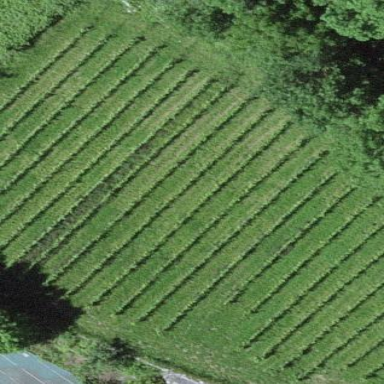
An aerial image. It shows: Vineyard where grapes are grown.